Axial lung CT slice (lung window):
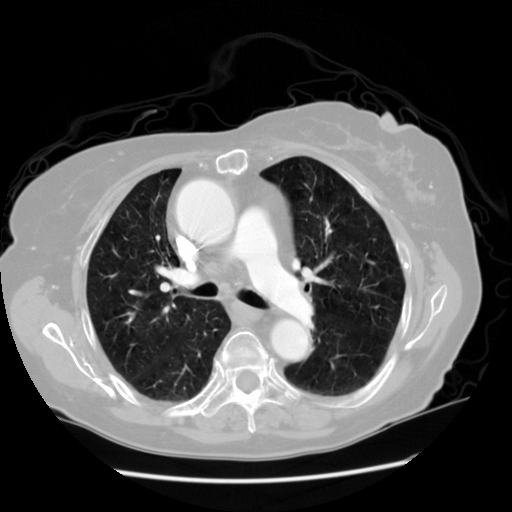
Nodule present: no